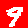
Digit: 9